Aerial crown-view tile of a tropical tree (Barro Colorado Island, Panama), acquired 20250616:
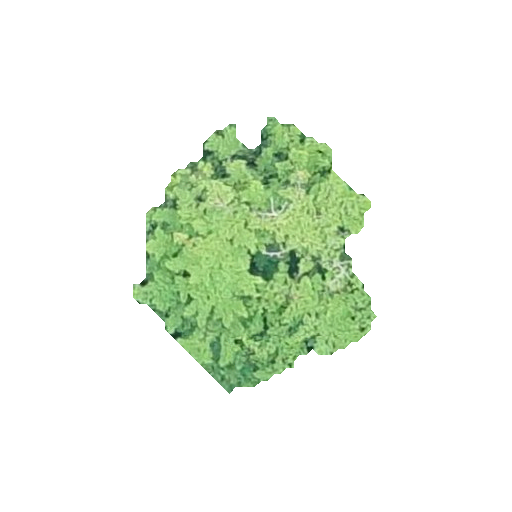
Species: Tabernaemontana arborea
GBIF accepted scientific name: Tabernaemontana arborea
Crown area: 64.041 m²